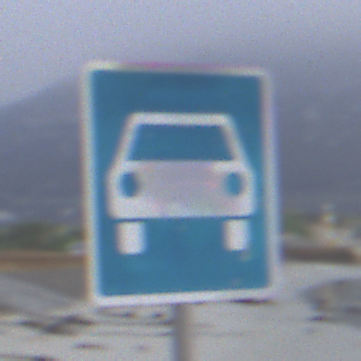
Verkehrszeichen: Kraftfahrstrasse
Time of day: SunriseSunset
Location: Outdoor (Beach)
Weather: Overcast
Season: NotSpecified
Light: Natural